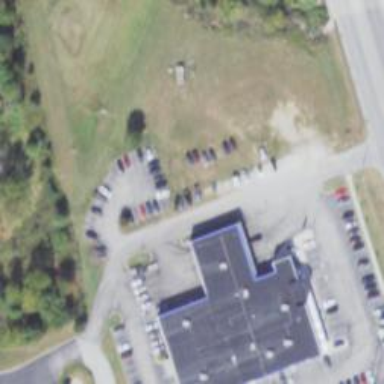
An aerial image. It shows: Building that houses car shop.